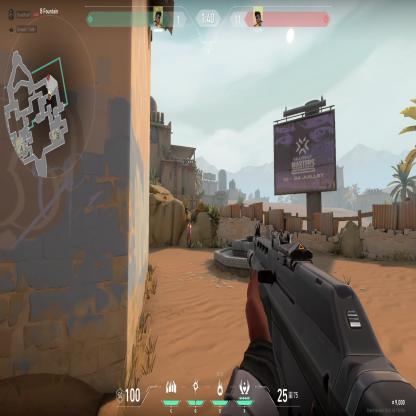
Label: enemy